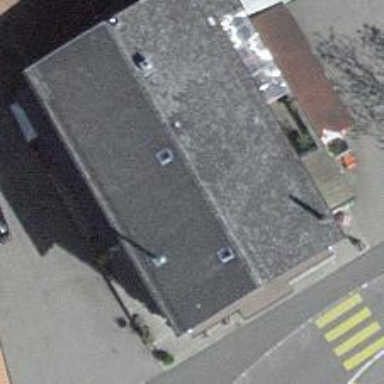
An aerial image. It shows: Fast food establishment.